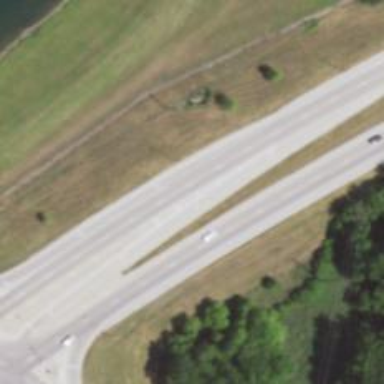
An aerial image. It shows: Road marking featuring gore chevron.